Question: I was following this <URL>.
I'm using will_paginate in some data that I show on frontend like this:
'''
sql = "select complex..."
@data = paginate_by_sql([sql],
:per_page => params[:rows],
:page => params[:page])
'''
so, as is, I thought this should work:
'''
respond_to do |format|
format.html
format.xls { send_data @data.to_csv(:col_sep => " ") }
end
'''
and it actually downloaded a xls file correctly by the content is all messed up, it shows one row per column and something like this as content:
'#<Product:0x00000004c83328>'
PS -> using rails latest version
:: EDIT ::
By one row per column I mean one row only on my excel sheet and on this row
COLUMN A = '#<Product:0x00000004c83328>'
COLUMN B = '#<Product:0x00000004c83329>'
COLUMN C = '#<Product:0x00000004c8333>' (30 columns)
Did a simple exercise for testing and end up with all columns again in one column only:
'''
csv_string = CSV.generate(:col_sep => ",") do |csv|
csv << ["row", "of", "CSV", "data"]
csv << ["another", "row"]
end
respond_to do |format|
format.html
format.csv { send_data csv_string,
:type => 'text/csv; charset=iso-8859-1; header=present',
:disposition => "attachment; filename=records.csv" }
end
'''
'(:col_sep => ",")' is optional I suppose.
result:

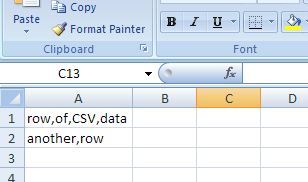
Answer: ok, so this is what I did.
modified the responder to this...
'''
respond_to do |format|
format.xls
end
'''
and created a template called nameofmethod.xls.erb with this...
'''
<?xml version="1.0"?>
<Workbook xmlns="urn:schemas-microsoft-com:office:spreadsheet"
xmlns:o="urn:schemas-microsoft-com:office:office"
xmlns:x="urn:schemas-microsoft-com:office:excel"
xmlns:ss="urn:schemas-microsoft-com:office:spreadsheet"
xmlns:html="http://www.w3.org/TR/REC-html40">
<Worksheet ss:Name="Sheet1">
<Table>
<Row>
<% @data.first.attributes.keys.each do |column| %>
<Cell><Data ss:Type="String"><%=column%></Data></Cell>
<% end %>
</Row>
<% @data.each do |row| %>
<Row>
<% row.attributes.values.each do |column| %>
<Cell><Data ss:Type="String"><%= column %></Data></Cell>
<% end %>
</Row>
<% end %>
</Table>
</Worksheet>
</Workbook>
'''
This is pretty dynamic for any kind of ActiveRecord Object.
For now this will have to do...